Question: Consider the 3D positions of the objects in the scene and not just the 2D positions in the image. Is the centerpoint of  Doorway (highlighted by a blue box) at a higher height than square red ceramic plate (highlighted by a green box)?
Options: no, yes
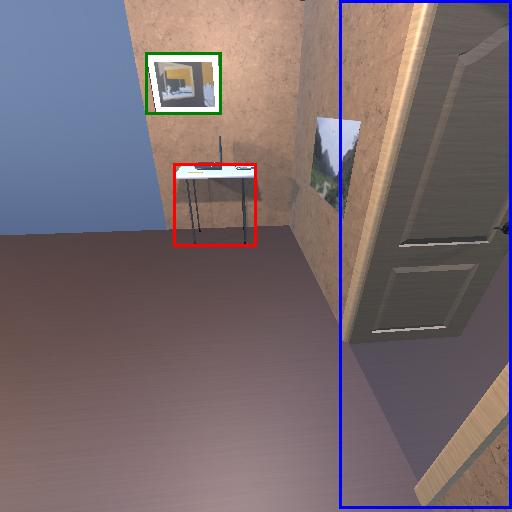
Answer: no